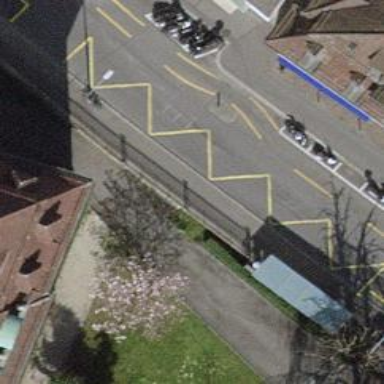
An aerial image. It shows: Pedestrian road with asphalt surface.